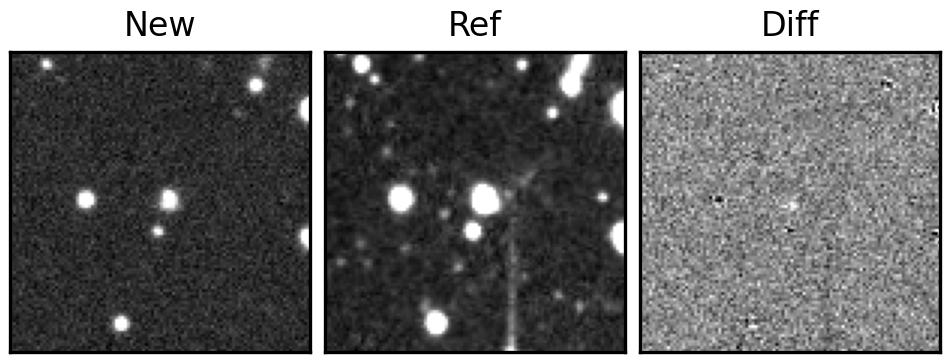
Label: real